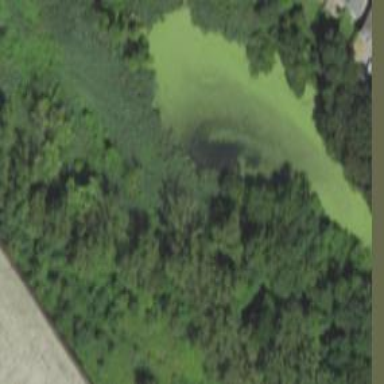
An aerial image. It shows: Pond with natural water.